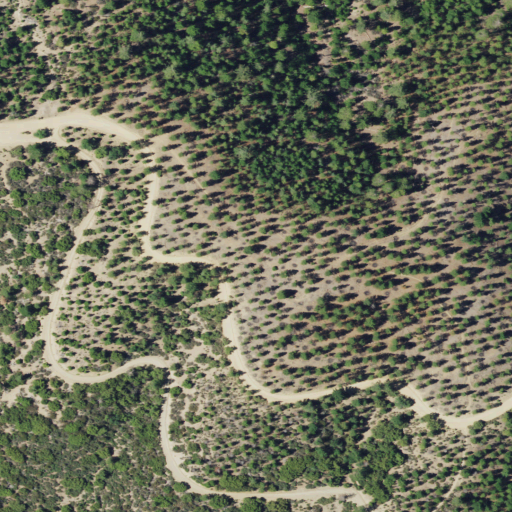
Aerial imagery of ridge(s) in California named Log Spring Ridge containing shrub, evergreen forest, grassland, open development, low intensity development, mixed forest, and medium intensity development